Interaction volume radius: 5 \u00c5
Interaction volume height: 15 \u00c5
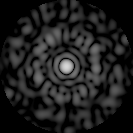
Disorder parameter: 0.8529